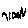
Label: cat